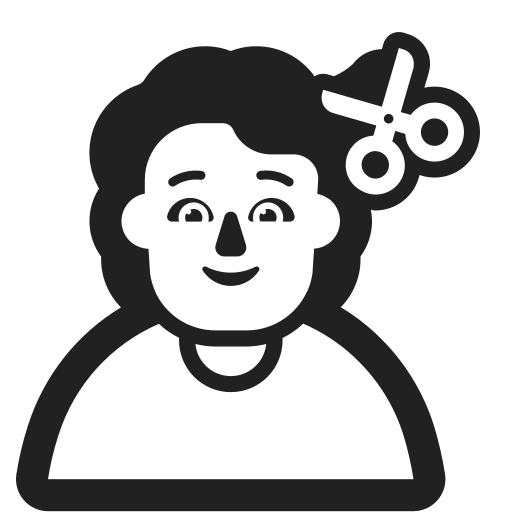
person getting haircut high contrast default